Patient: sex M, age 57
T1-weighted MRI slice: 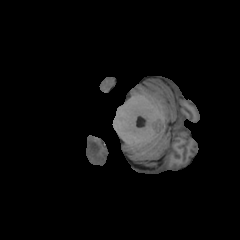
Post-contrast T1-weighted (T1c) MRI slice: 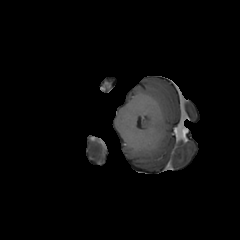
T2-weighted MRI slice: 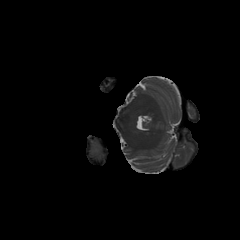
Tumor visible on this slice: yes
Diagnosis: Glioblastoma, IDH-wildtype
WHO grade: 4